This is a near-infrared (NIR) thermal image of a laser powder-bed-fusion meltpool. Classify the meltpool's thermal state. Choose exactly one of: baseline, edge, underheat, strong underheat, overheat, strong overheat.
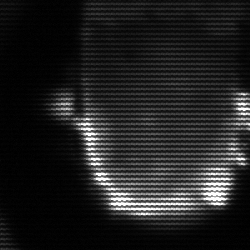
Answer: baseline